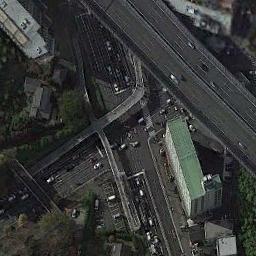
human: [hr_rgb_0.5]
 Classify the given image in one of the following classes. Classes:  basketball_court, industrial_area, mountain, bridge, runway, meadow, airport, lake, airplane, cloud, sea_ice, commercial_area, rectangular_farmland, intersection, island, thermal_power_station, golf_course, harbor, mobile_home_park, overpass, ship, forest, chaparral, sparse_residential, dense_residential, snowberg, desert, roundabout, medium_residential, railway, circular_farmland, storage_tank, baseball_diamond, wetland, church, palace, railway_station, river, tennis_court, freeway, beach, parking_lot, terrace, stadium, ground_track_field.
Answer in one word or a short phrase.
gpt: overpass